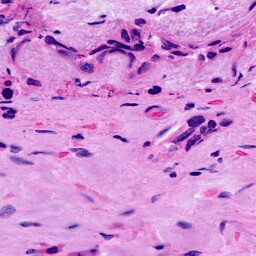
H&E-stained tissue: Breast